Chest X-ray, PA view. Patient: 65 years old, sex F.
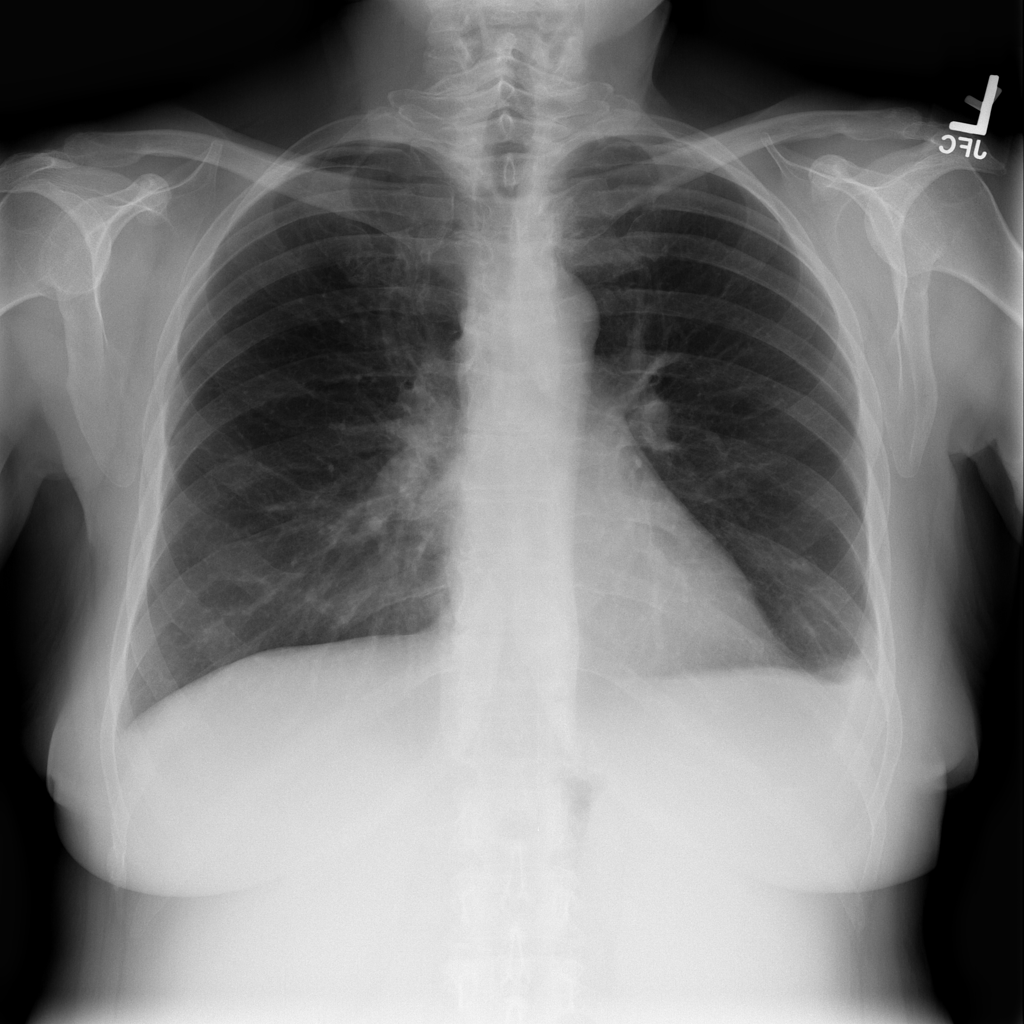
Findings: Effusion